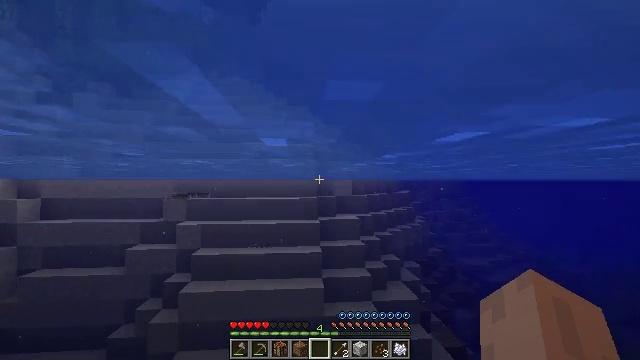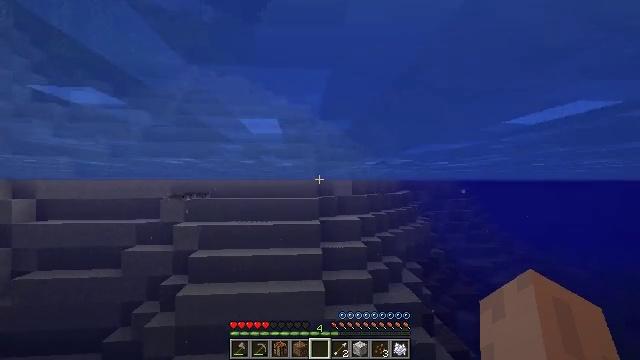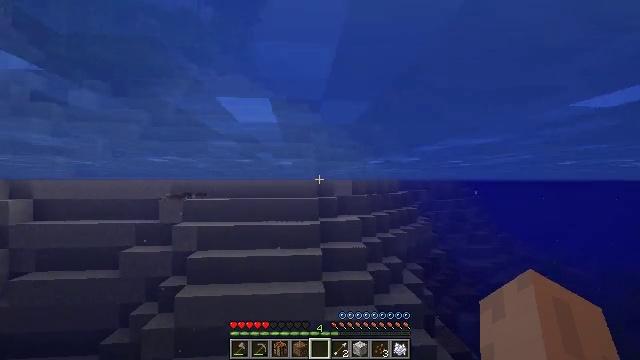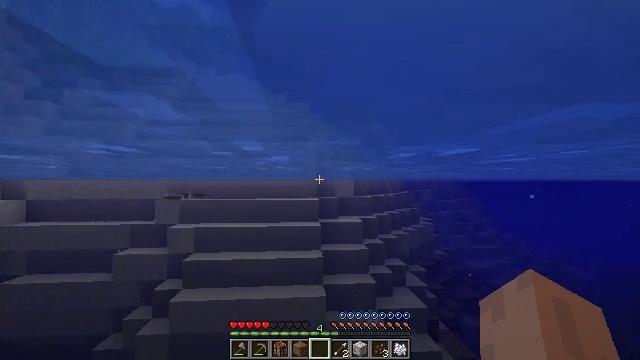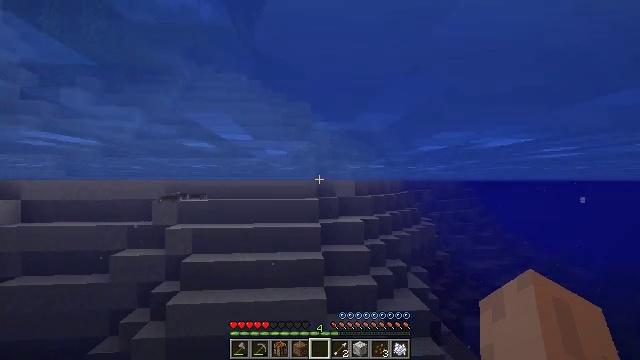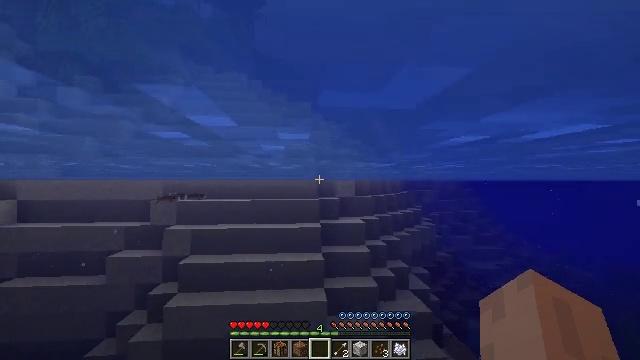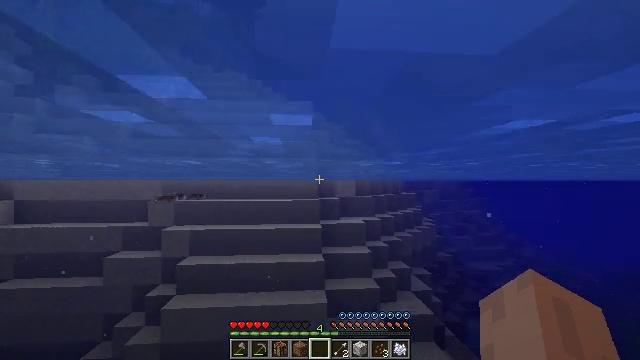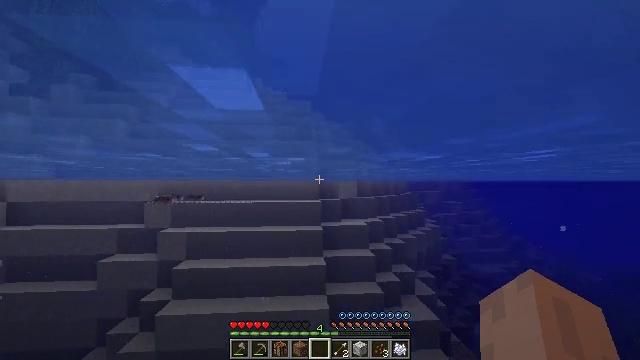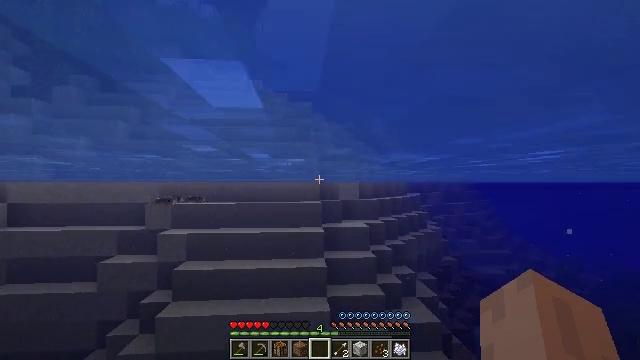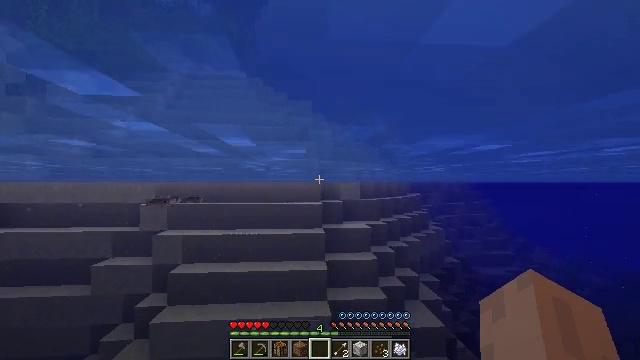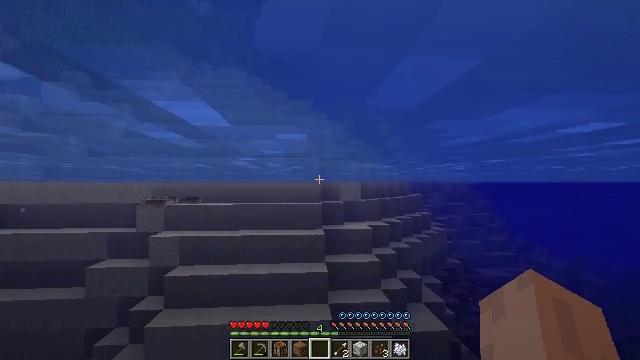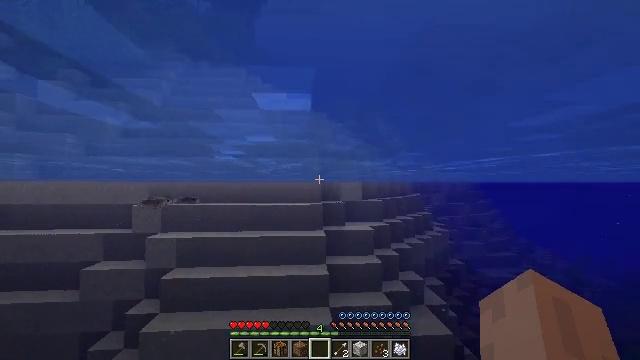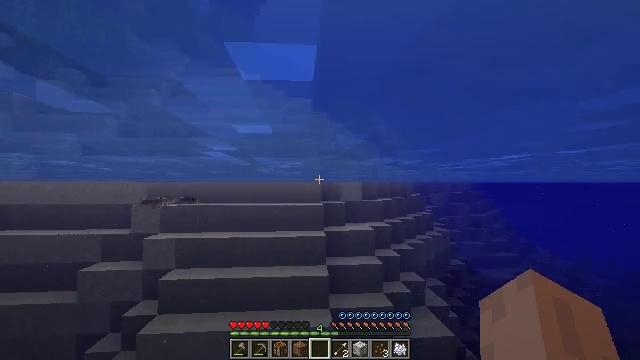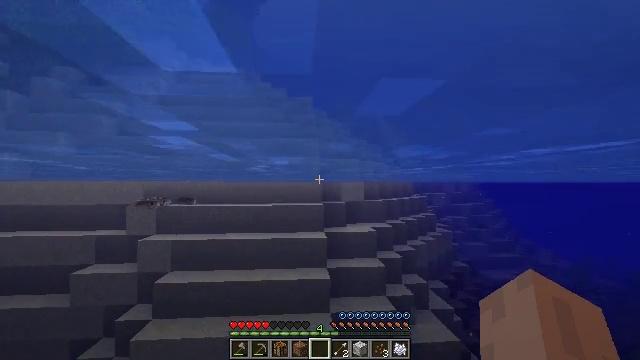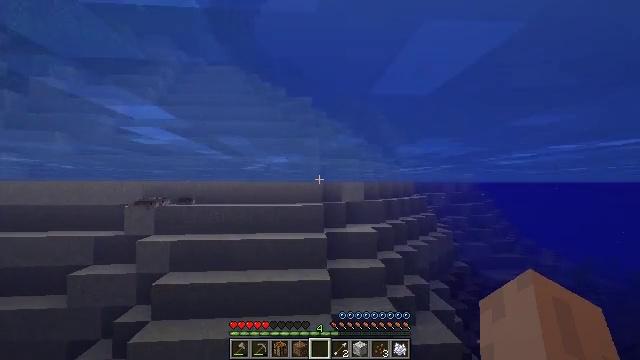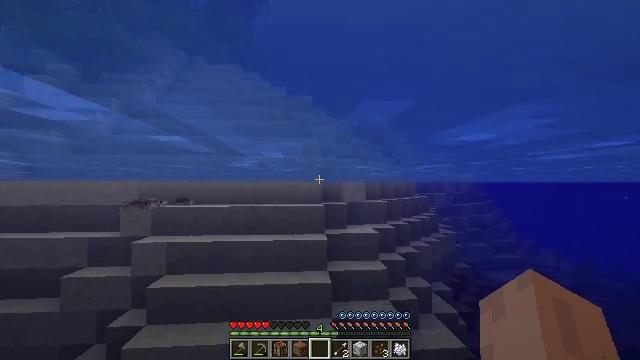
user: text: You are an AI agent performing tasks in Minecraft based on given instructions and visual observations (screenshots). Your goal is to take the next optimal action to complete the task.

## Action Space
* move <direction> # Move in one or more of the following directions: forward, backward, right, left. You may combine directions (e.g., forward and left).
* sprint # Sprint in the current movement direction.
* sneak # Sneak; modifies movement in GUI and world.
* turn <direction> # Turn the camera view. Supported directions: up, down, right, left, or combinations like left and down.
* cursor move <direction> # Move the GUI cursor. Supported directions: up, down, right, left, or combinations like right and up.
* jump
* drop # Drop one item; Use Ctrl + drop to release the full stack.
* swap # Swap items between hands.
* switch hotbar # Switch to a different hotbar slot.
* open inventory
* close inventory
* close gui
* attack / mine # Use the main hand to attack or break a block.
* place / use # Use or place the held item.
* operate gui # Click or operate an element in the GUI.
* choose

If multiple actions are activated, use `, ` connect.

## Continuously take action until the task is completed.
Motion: motion action
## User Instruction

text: Kill the cod.
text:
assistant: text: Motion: move forward, sprint
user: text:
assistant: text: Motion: move forward, sprint
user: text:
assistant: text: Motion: move forward, sprint
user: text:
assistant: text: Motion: move forward, sprint
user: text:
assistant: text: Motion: move forward, sprint
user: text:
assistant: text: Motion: move forward, sprint
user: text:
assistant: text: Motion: move forward, sprint
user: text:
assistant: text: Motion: move forward, sprint
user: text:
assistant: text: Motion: move forward, sprint
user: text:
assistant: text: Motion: move forward, sprint
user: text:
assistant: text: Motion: move forward, sprint
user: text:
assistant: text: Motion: move forward, sprint
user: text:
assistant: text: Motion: move forward, sprint
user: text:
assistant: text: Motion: move forward, sprint
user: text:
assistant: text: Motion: move forward, sprint
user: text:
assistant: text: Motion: move forward, sprint
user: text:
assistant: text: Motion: move forward, sprint
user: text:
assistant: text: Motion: move forward, sprint
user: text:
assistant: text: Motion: move forward, sprint
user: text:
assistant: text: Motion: move forward, sprint, turn left
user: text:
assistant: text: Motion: move forward, sprint, turn left
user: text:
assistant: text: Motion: move forward, sprint
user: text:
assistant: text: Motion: move forward, sprint, turn left
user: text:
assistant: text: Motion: move forward, sprint, turn left
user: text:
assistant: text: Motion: move forward, sprint, turn left
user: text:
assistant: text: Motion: move forward, sprint
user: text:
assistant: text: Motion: move forward, sprint
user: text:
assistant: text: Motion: move forward, sprint
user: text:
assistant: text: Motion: move forward, sprint
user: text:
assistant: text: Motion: move forward, sprint